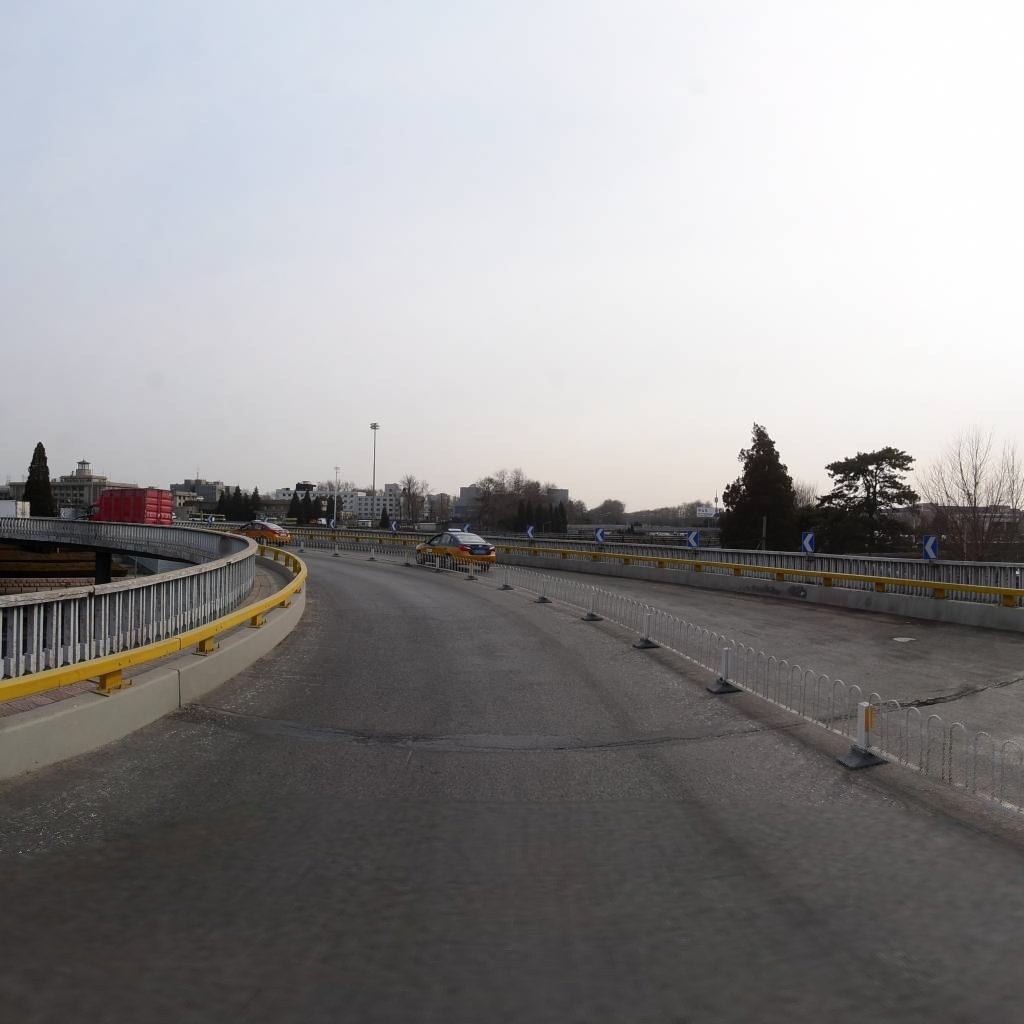
Region: Chaoyang
Road damage annotations: transverse crack